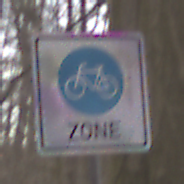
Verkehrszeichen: BeginnFahrradzone
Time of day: MorningAfternoon
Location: Outdoor (Nature)
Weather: Overcast
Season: Autumn
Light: Natural